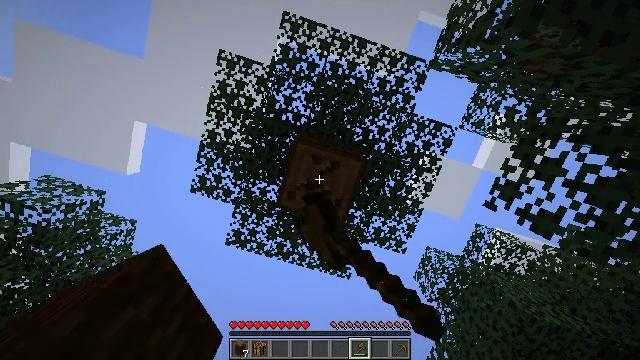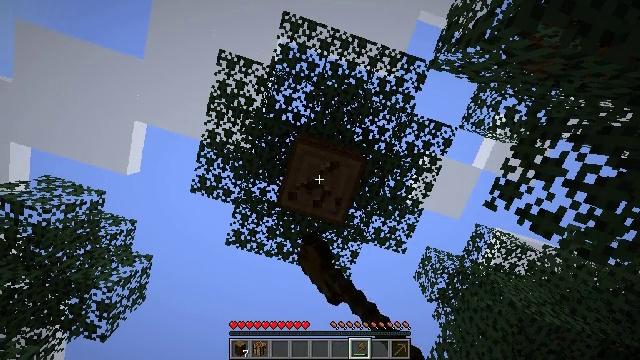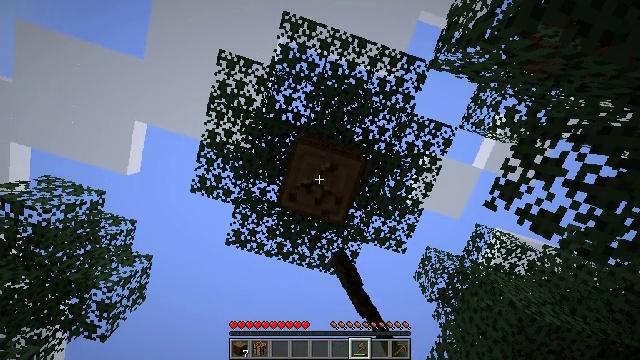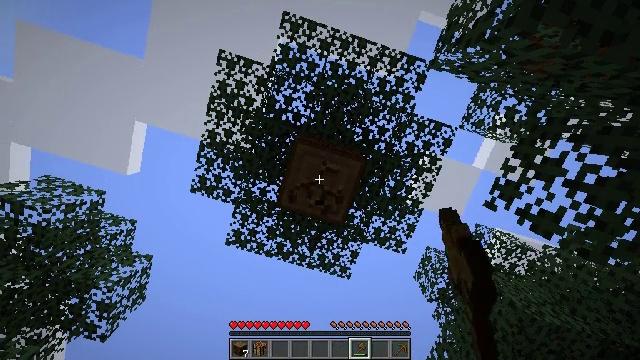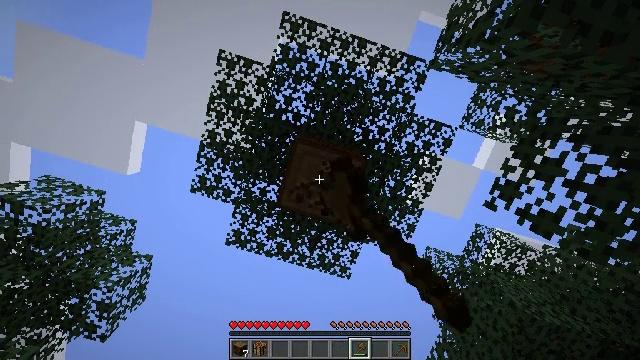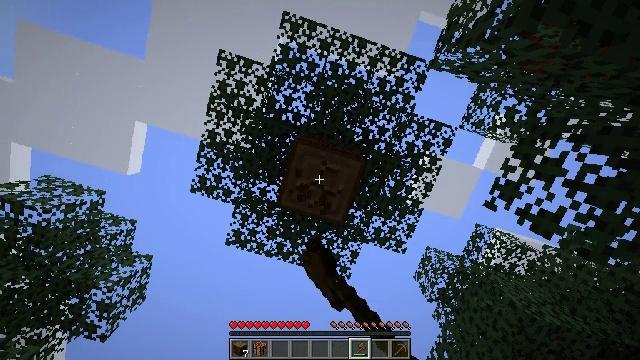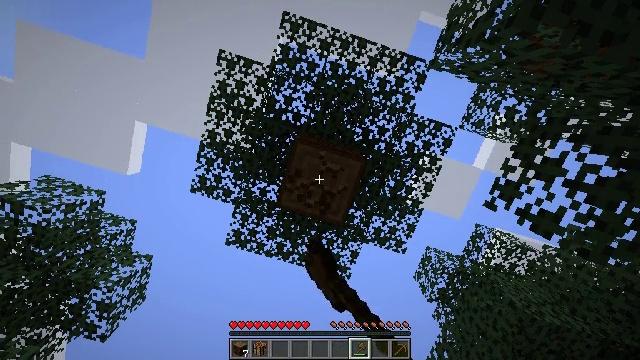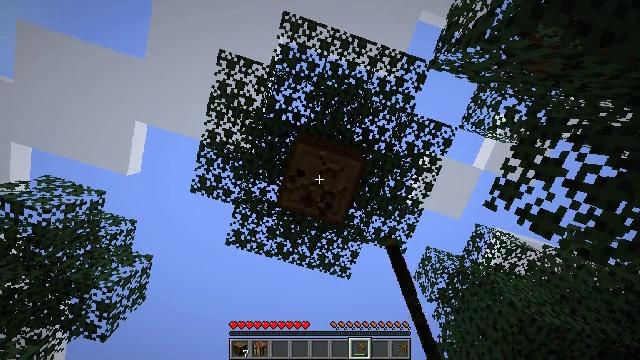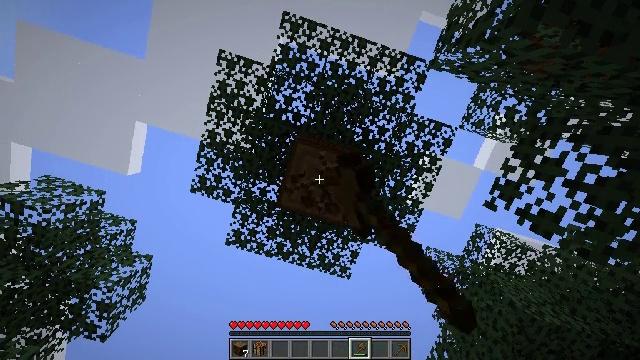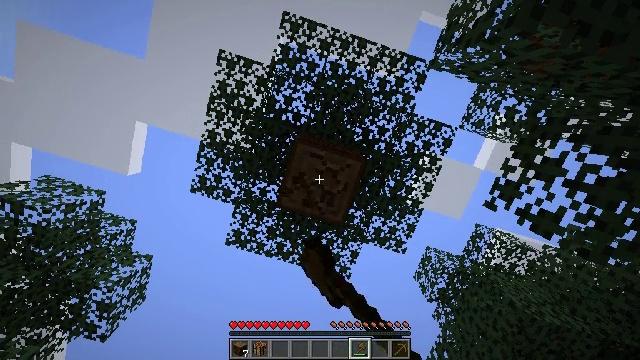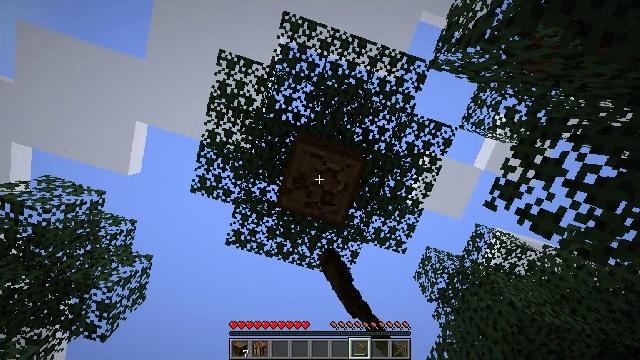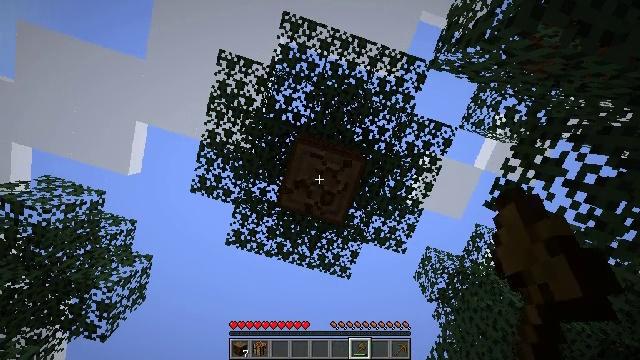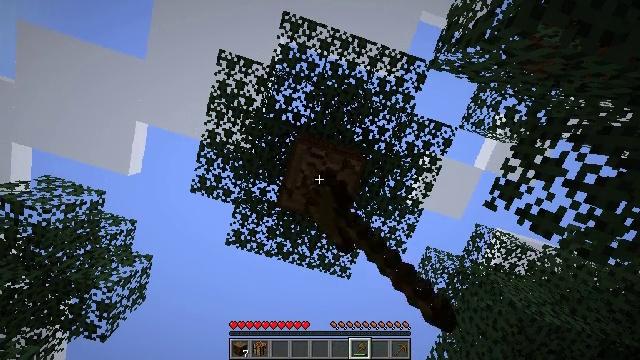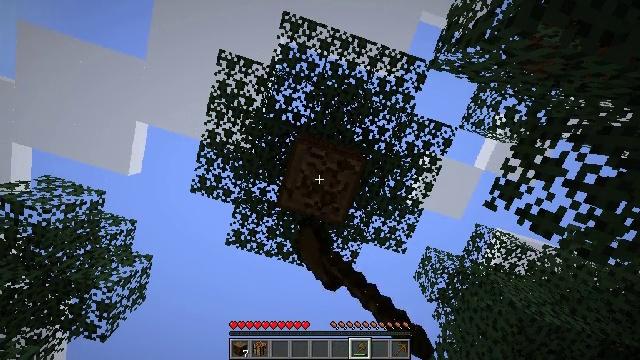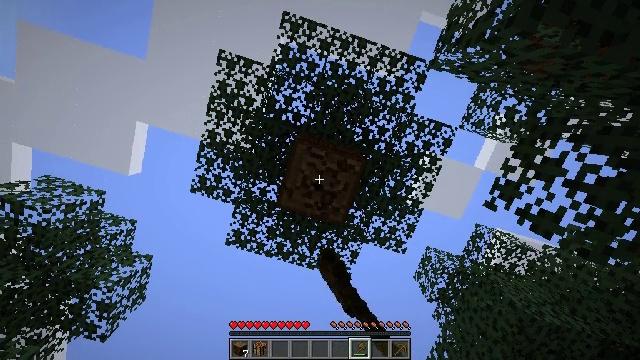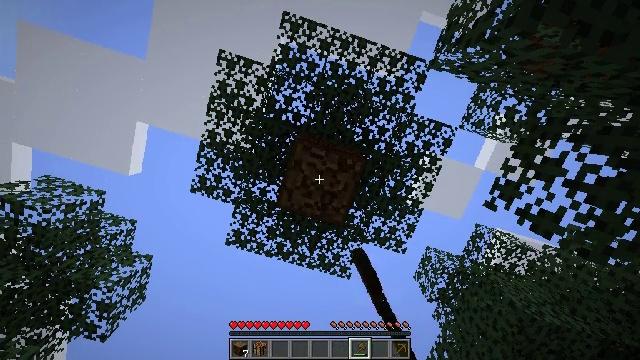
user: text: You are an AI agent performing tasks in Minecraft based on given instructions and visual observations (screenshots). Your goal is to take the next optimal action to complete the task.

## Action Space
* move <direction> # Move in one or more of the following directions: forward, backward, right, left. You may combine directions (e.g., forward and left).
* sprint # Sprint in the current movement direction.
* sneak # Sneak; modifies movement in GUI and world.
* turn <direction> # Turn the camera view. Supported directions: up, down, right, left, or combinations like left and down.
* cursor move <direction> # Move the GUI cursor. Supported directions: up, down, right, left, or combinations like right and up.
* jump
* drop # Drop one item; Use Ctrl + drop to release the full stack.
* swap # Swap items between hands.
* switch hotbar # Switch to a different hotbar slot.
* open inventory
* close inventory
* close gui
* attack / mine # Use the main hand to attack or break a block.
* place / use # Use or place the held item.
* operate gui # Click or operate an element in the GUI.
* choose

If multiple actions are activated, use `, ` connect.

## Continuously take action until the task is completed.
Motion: motion action
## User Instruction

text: Chop down the spruce log.
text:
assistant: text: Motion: attack / mine
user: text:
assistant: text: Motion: attack / mine
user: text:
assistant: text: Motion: attack / mine
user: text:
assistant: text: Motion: attack / mine
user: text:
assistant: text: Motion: attack / mine
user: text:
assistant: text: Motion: attack / mine
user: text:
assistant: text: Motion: attack / mine
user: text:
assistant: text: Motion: attack / mine
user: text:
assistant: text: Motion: attack / mine
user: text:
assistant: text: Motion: attack / mine
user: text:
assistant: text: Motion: attack / mine
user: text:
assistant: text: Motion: attack / mine
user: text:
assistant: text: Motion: attack / mine
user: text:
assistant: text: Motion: attack / mine
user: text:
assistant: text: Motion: attack / mine
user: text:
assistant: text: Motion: attack / mine
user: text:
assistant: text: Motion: attack / mine
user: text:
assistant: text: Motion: attack / mine
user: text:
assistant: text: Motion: attack / mine
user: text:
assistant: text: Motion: attack / mine
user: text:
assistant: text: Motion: attack / mine
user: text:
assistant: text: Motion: attack / mine
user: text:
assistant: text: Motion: attack / mine
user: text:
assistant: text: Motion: attack / mine
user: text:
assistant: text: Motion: attack / mine
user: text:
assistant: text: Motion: attack / mine
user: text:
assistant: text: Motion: attack / mine
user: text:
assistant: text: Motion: attack / mine
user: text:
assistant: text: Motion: attack / mine
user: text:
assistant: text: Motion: attack / mine